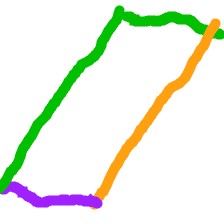
Shape: parallelogram